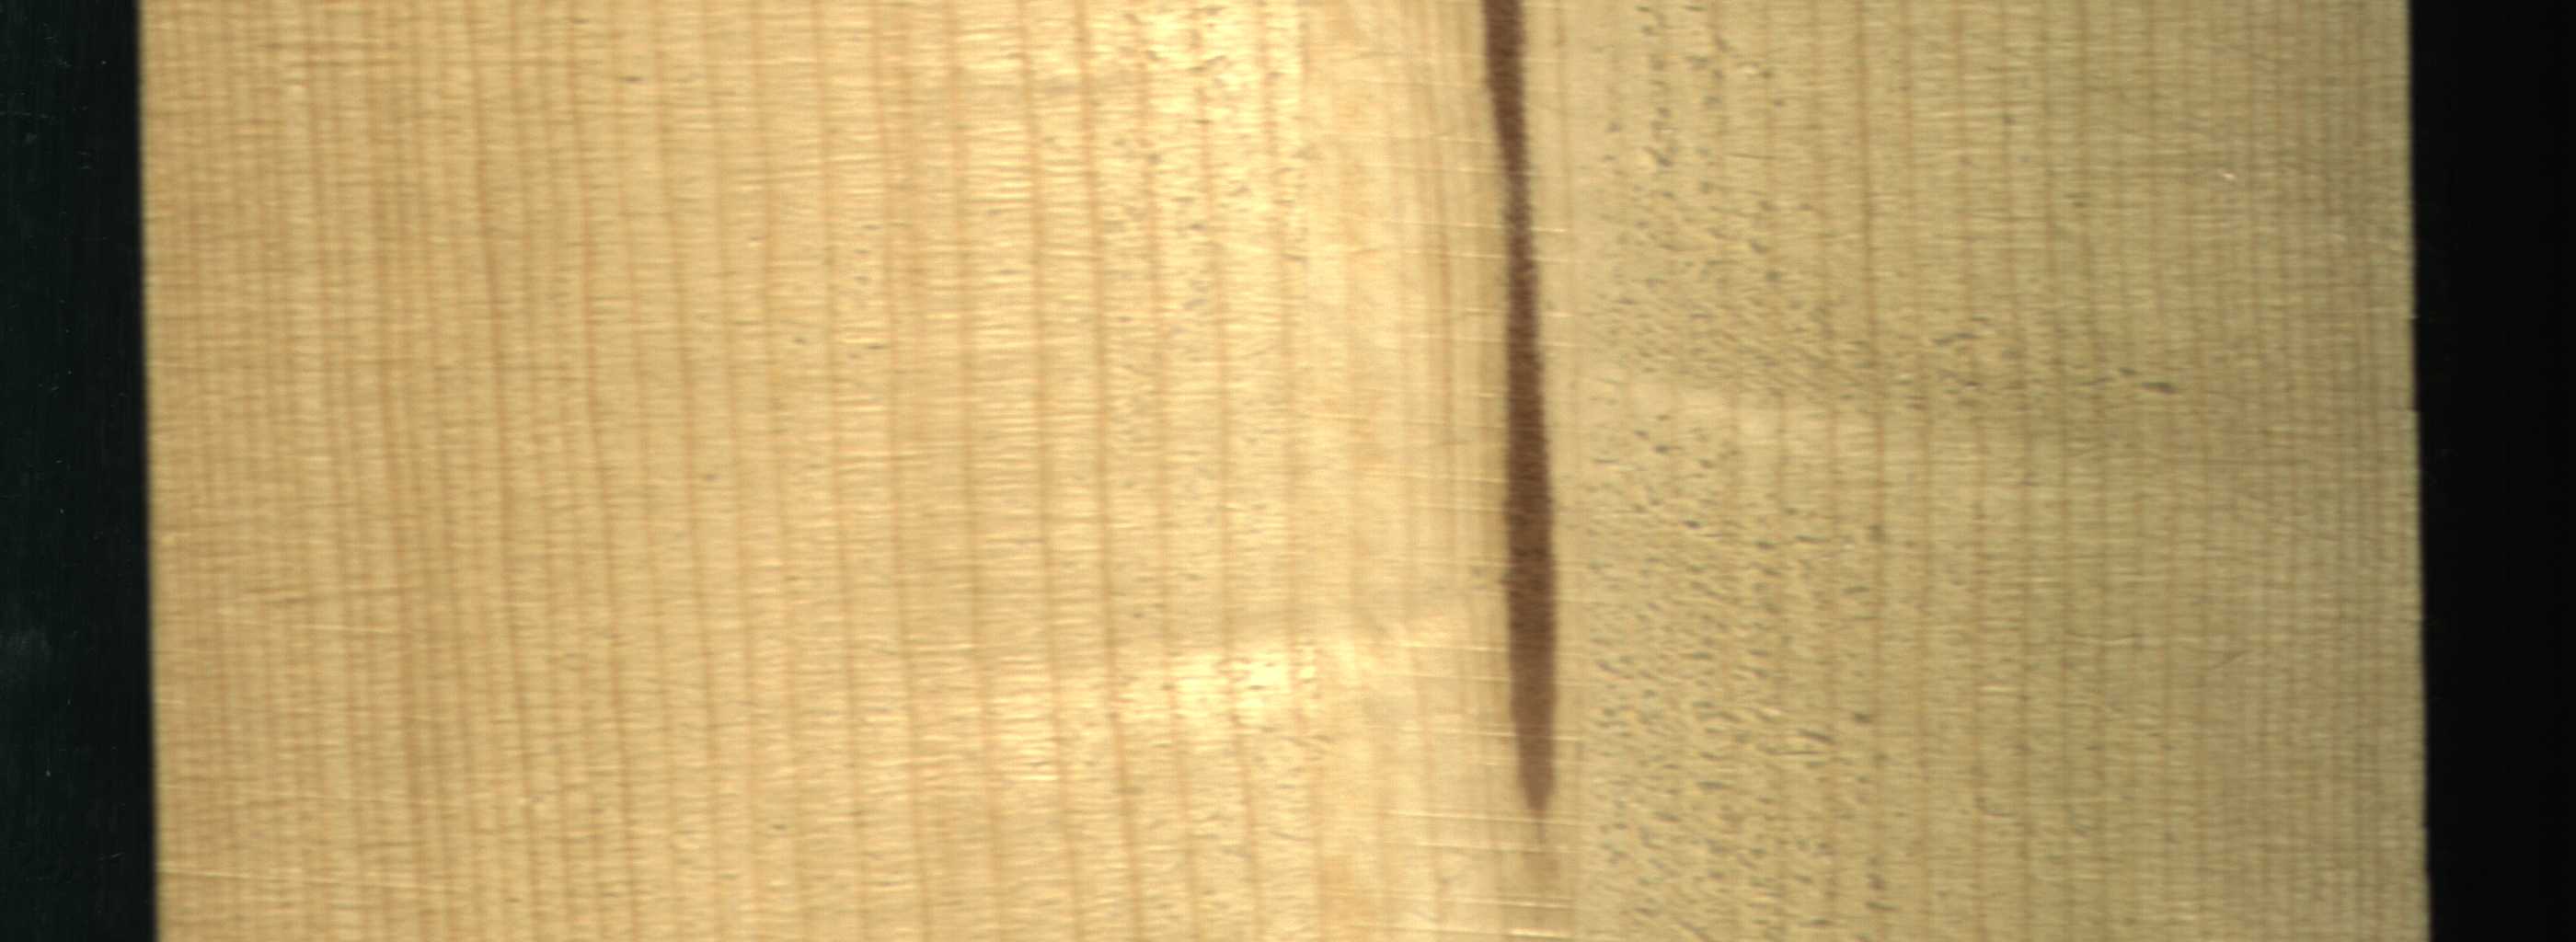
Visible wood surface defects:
Marrow